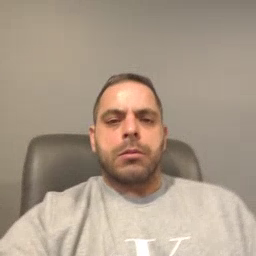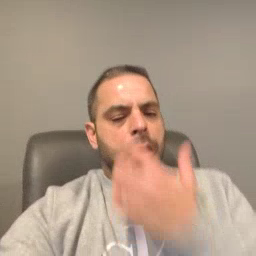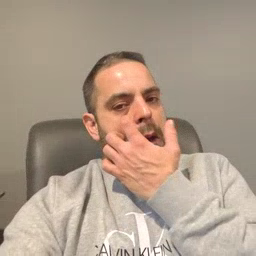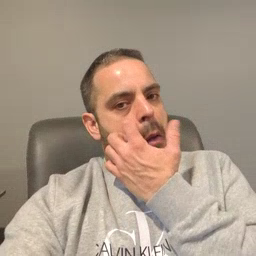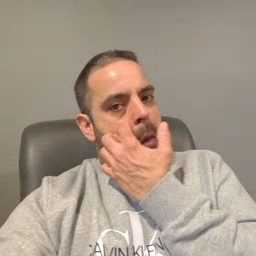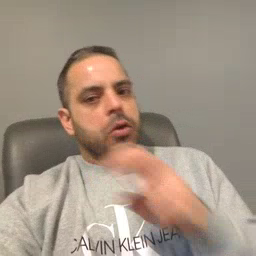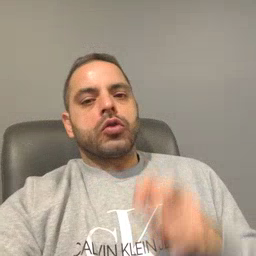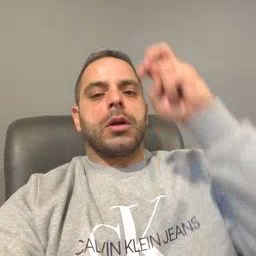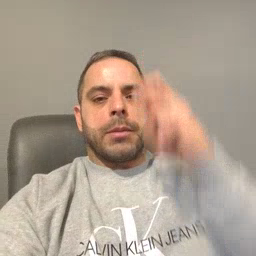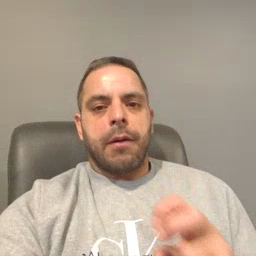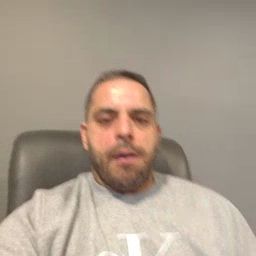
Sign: jump